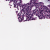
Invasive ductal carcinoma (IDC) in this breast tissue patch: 1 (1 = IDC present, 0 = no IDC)